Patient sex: M
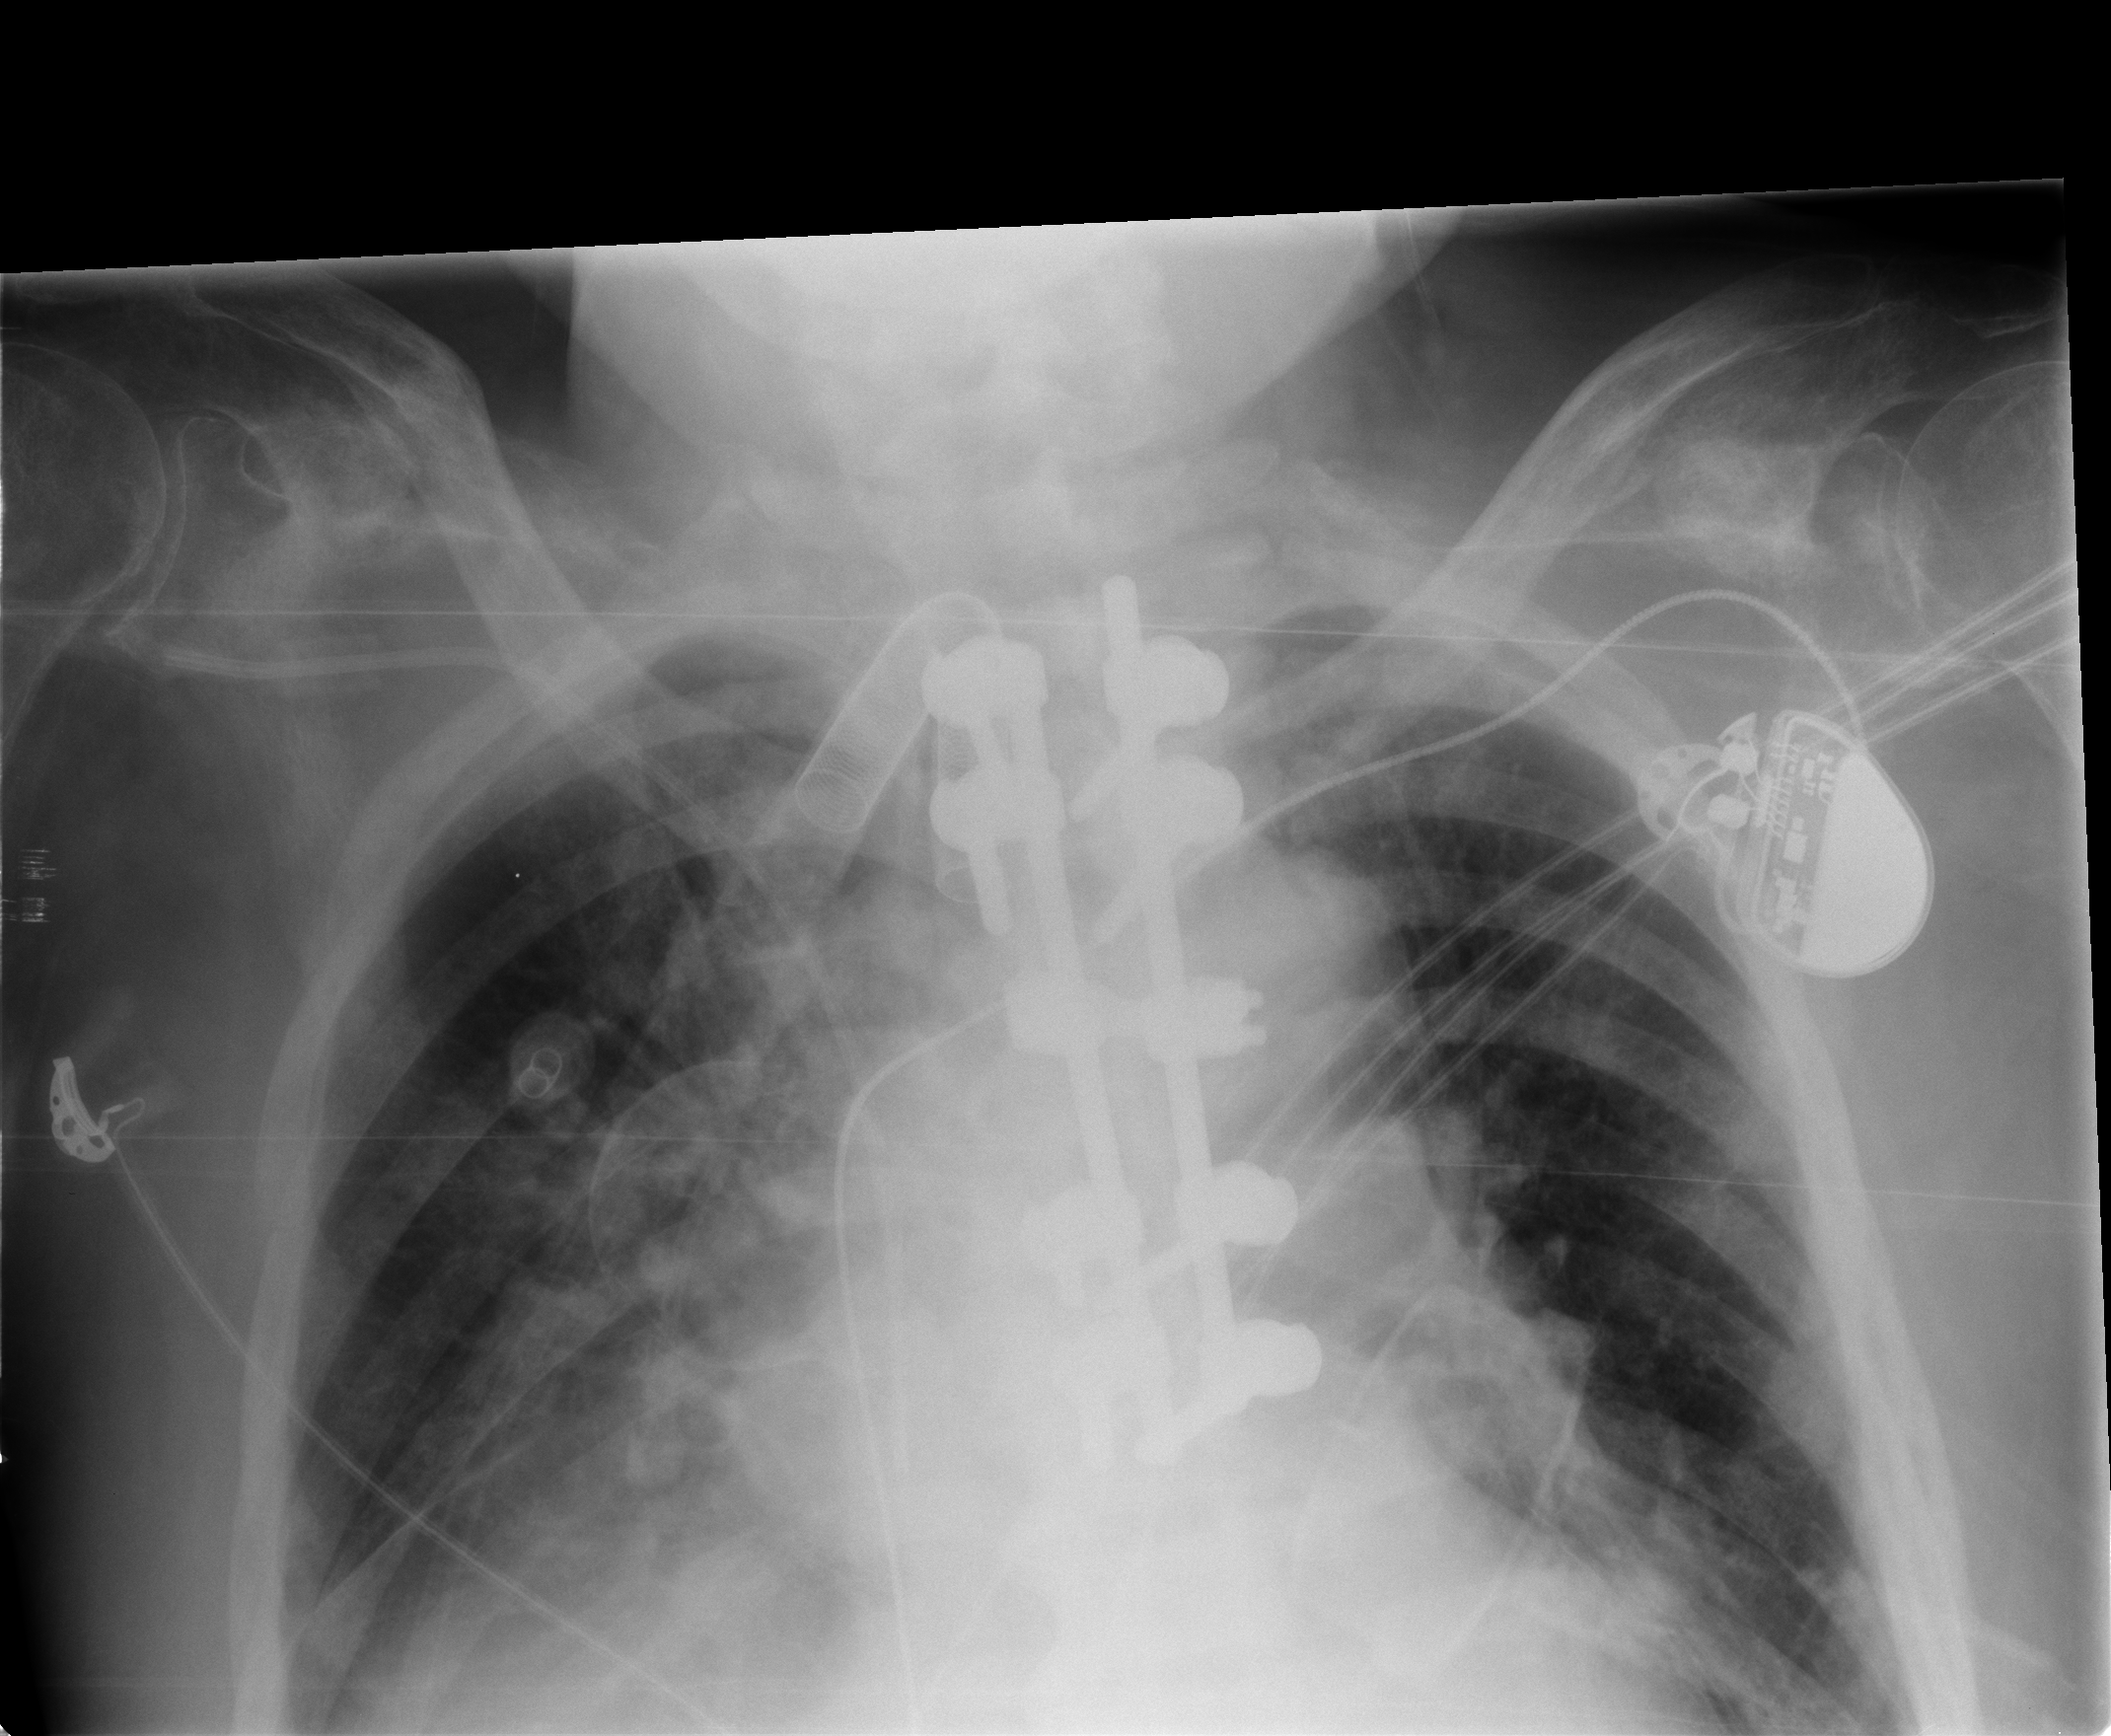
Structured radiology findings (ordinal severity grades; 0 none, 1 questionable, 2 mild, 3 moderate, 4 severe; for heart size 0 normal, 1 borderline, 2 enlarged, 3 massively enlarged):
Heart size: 1
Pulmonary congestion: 2
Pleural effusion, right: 0
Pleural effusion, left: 0
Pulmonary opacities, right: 3
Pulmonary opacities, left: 2
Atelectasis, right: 2
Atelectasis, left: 1